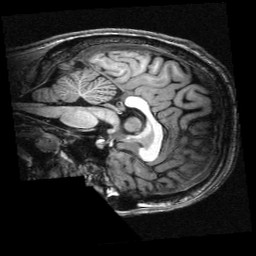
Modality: T1w
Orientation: sagittal
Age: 29
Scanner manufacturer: siemens
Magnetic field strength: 3 T
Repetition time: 2.3 s
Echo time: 0.00336 s